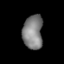
Tissue: lung
Cell type: Fibroblasts
Senescence score: 0.685
Nuclear area (px): 663
Mean DAPI intensity: 128.722